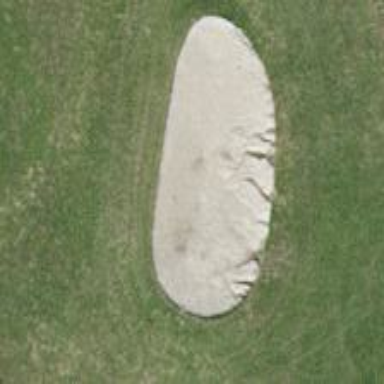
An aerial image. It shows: Golf bunker filled with natural sand.